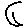
Label: moon